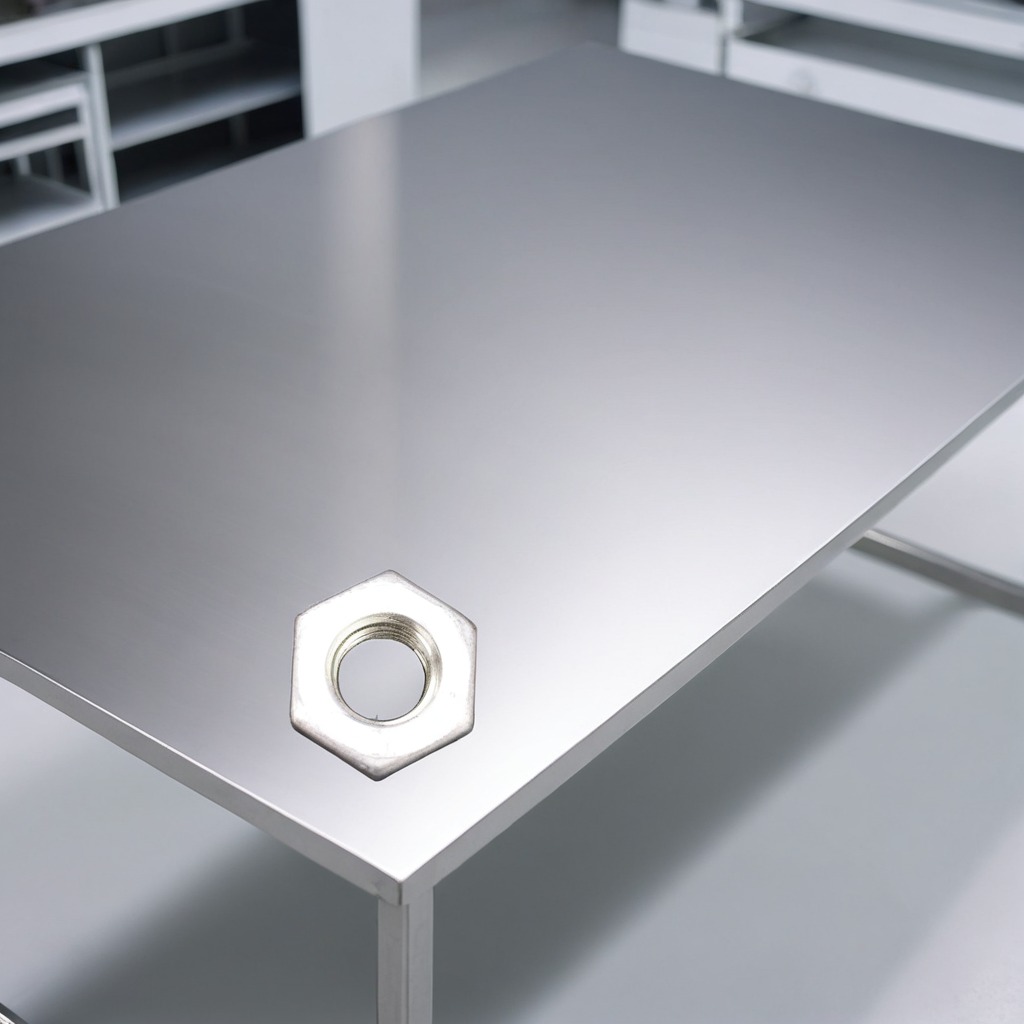
A metal nut is lying on a stainless steel table in a high-end prototyping lab.